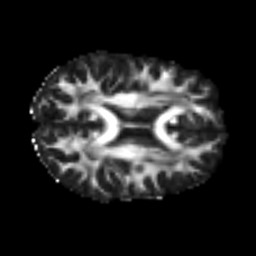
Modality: FA
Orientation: axial
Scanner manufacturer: siemens
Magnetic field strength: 3 T
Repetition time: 4.6 s
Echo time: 0.085 s